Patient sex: F
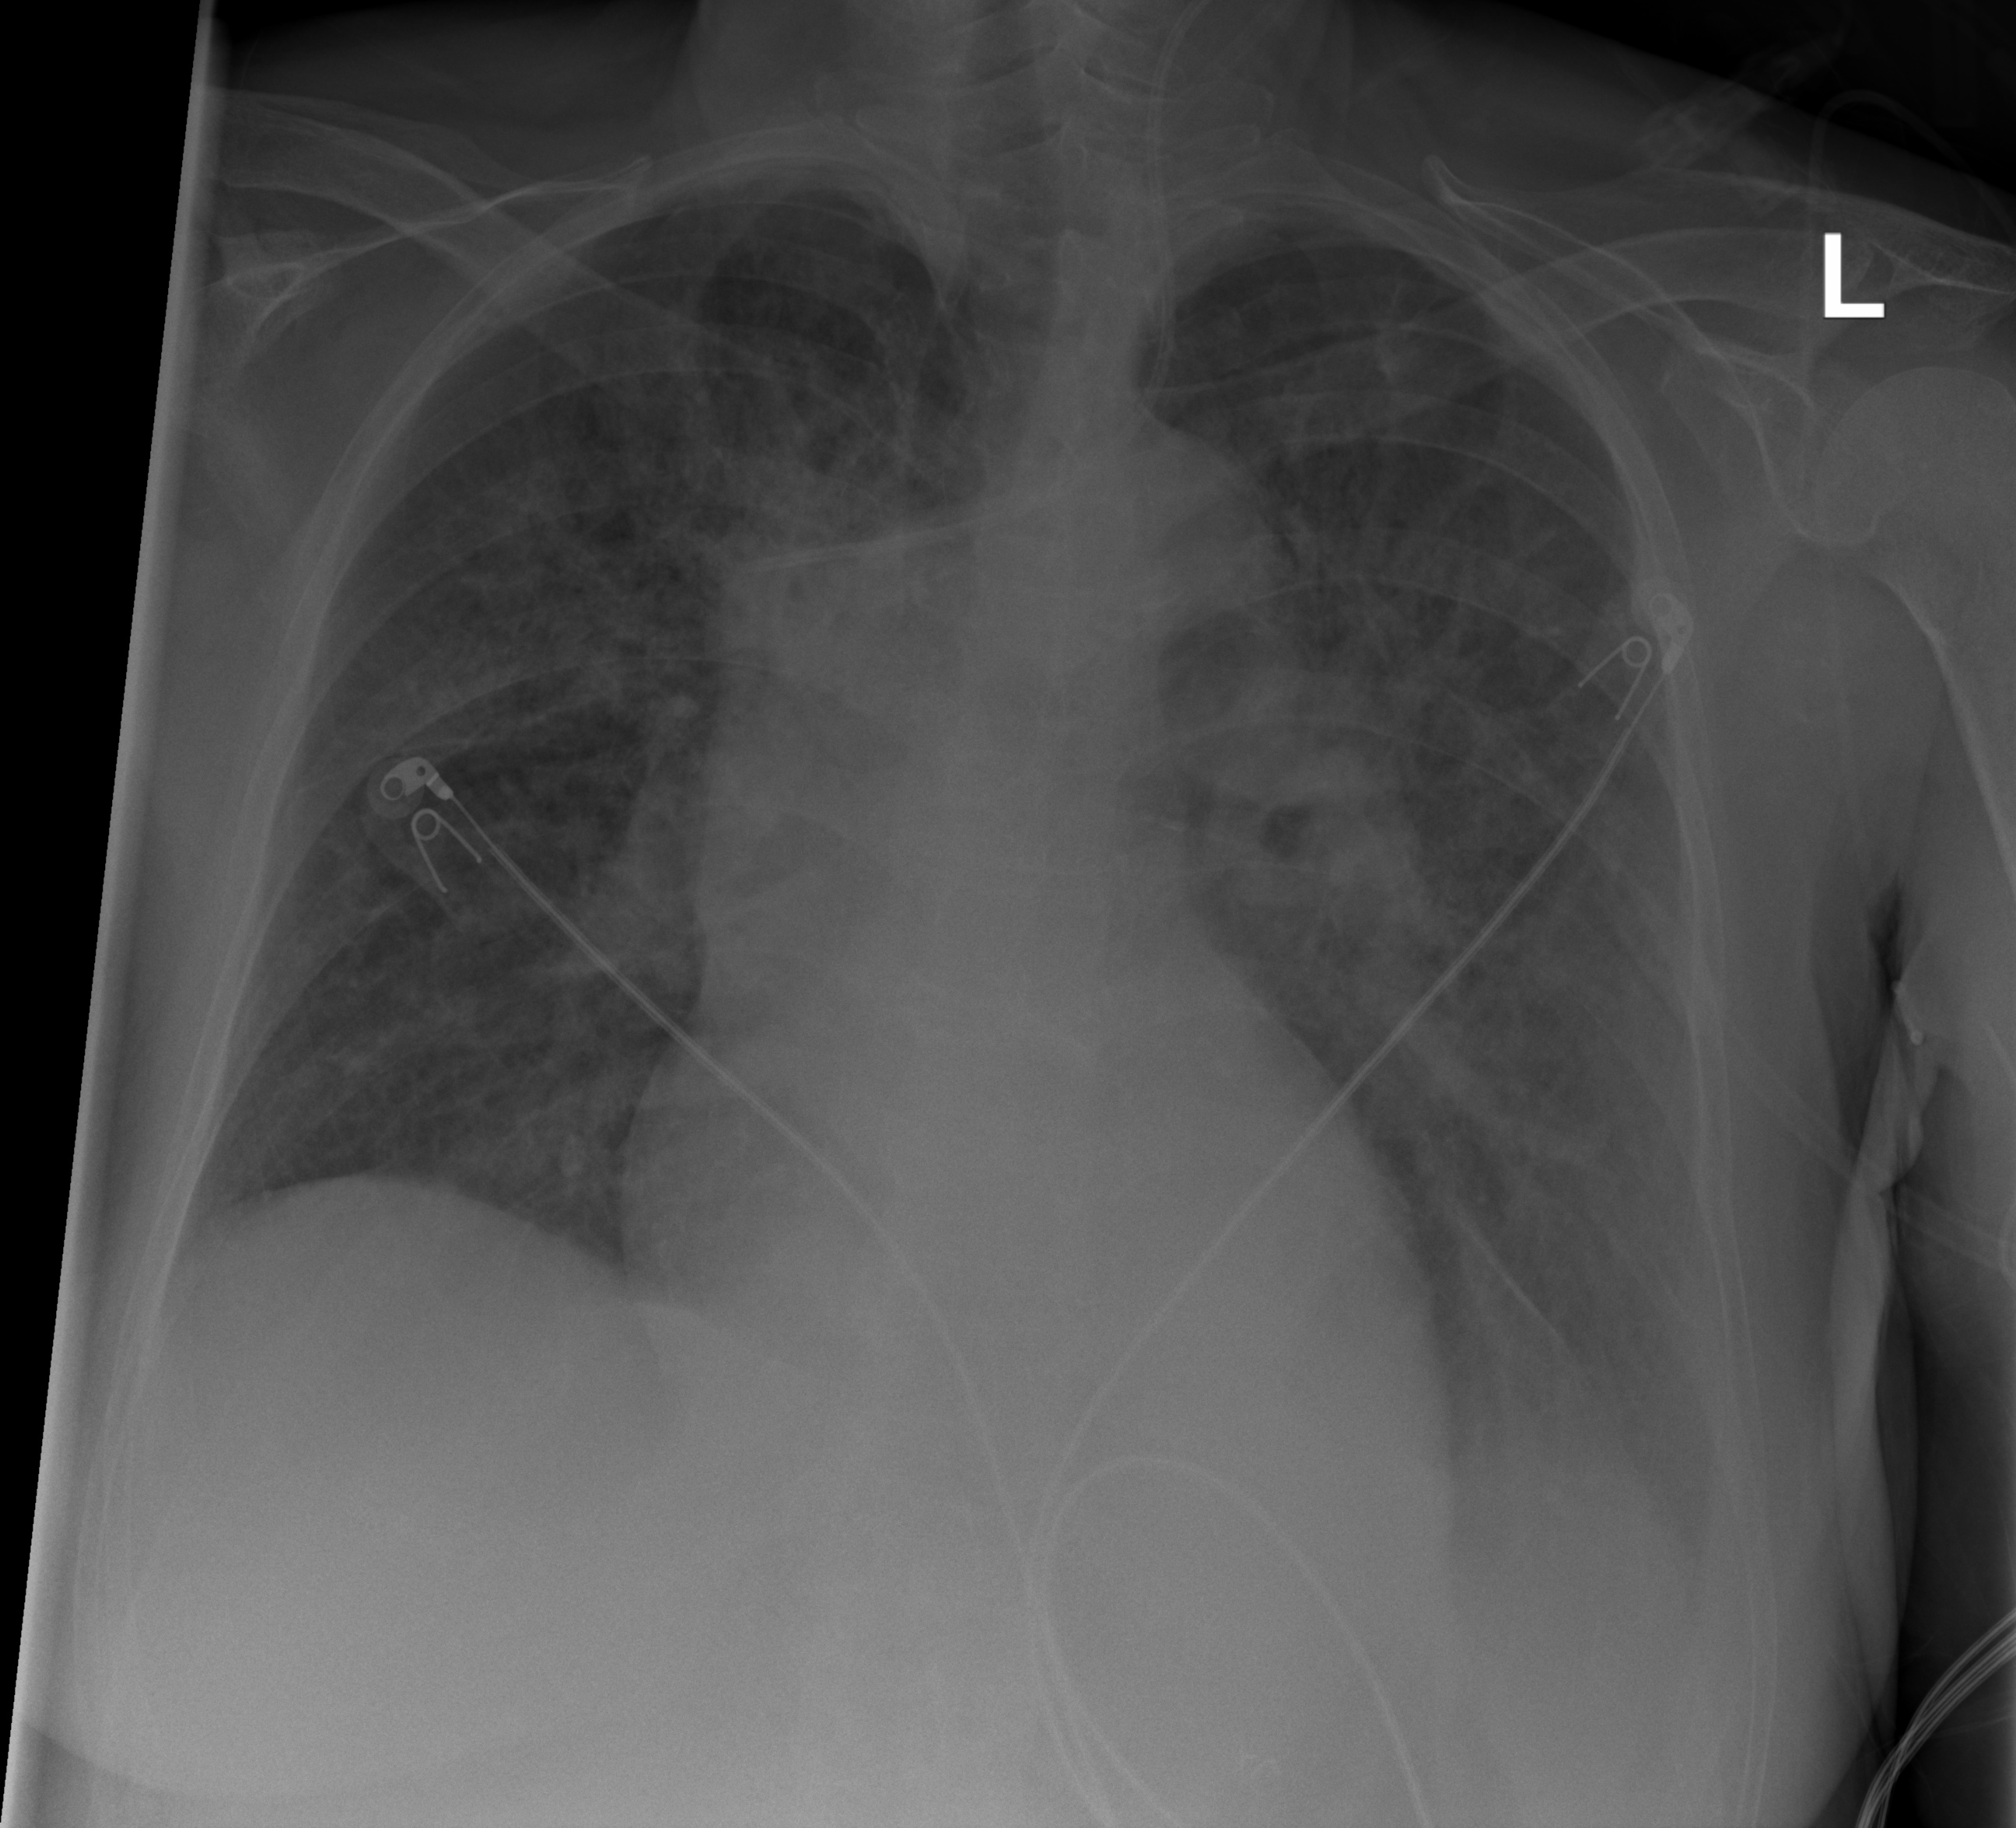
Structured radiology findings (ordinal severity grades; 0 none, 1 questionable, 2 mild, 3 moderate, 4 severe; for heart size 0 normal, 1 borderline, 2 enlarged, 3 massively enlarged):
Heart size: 0
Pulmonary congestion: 2
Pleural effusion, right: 0
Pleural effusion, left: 2
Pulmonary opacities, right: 3
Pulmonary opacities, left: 3
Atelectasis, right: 0
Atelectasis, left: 2